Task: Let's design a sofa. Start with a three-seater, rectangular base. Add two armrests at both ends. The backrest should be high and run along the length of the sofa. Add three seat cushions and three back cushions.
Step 191:
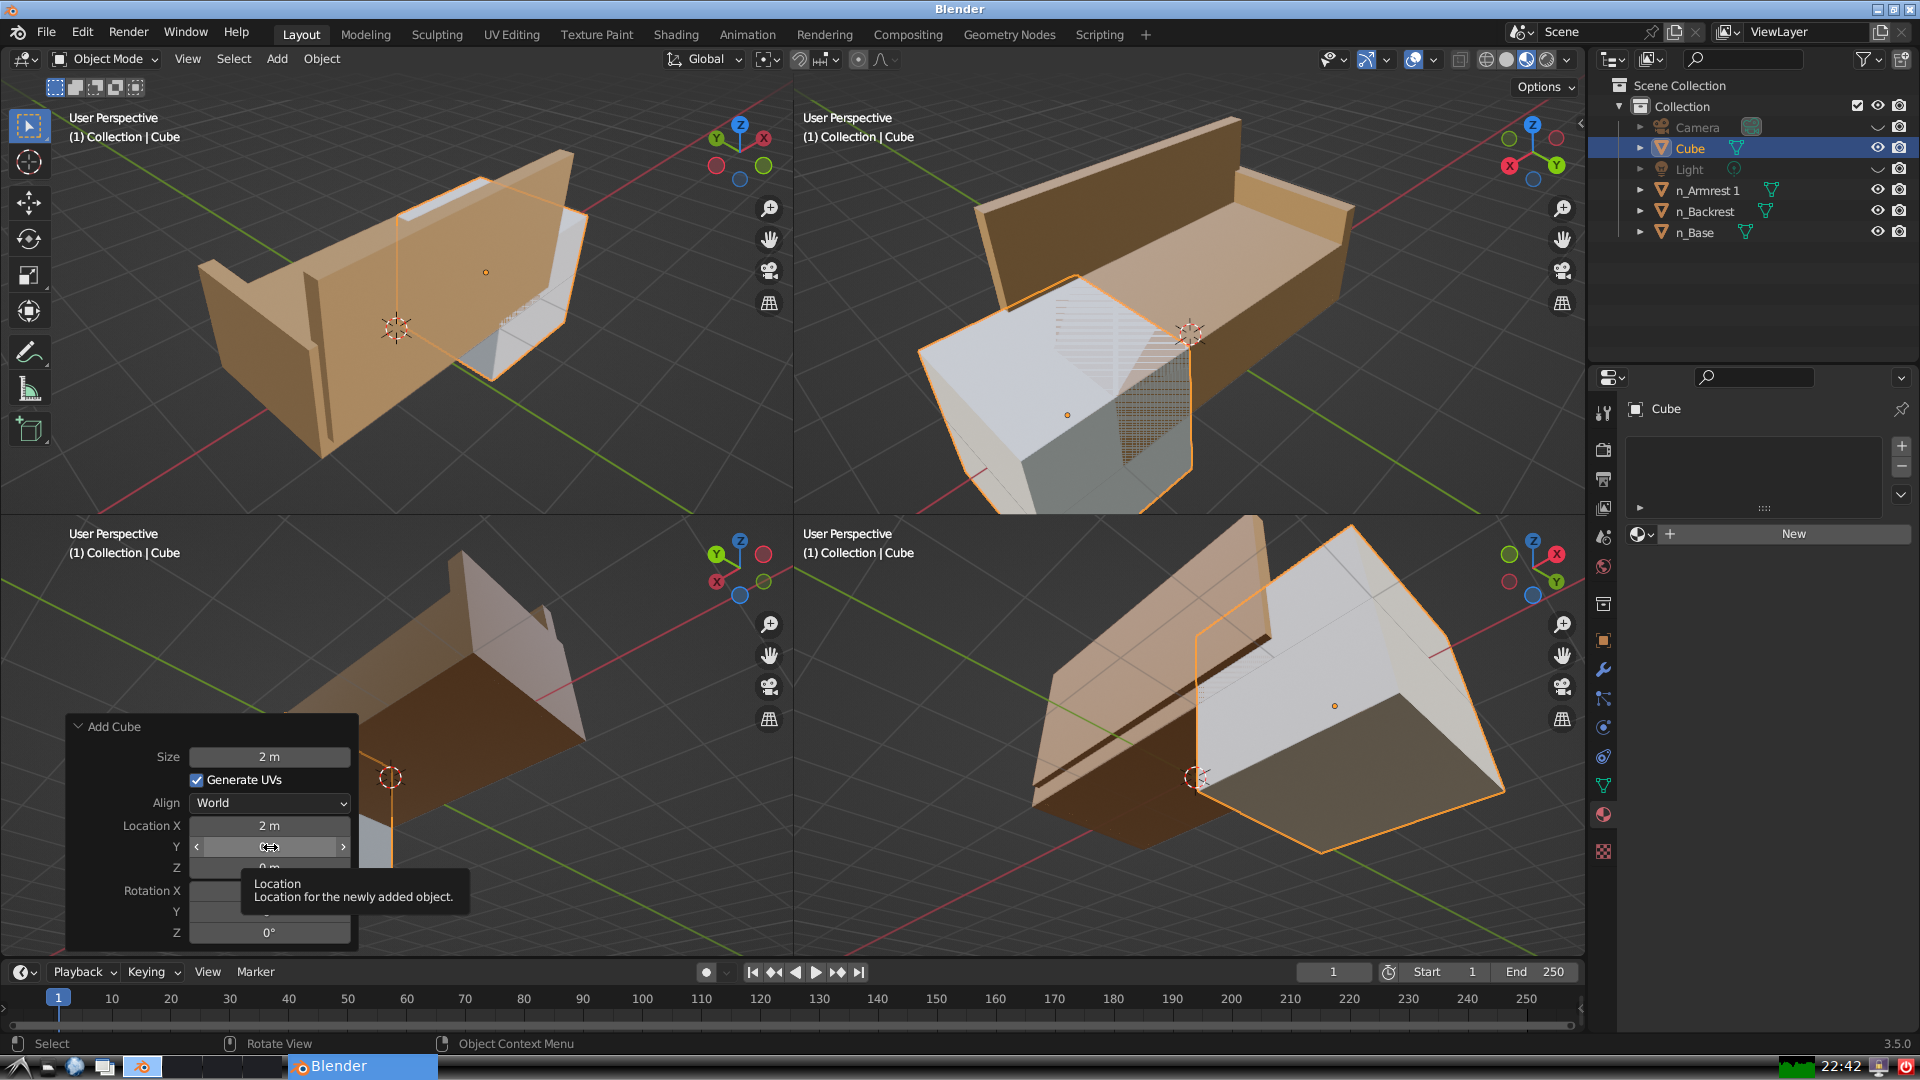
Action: click: no